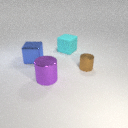
small brown metal cylinder to the right of large purple metal cylinder